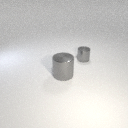
large gray metal cylinder in front of small gray metal cylinder